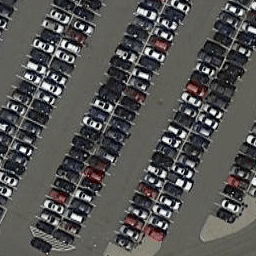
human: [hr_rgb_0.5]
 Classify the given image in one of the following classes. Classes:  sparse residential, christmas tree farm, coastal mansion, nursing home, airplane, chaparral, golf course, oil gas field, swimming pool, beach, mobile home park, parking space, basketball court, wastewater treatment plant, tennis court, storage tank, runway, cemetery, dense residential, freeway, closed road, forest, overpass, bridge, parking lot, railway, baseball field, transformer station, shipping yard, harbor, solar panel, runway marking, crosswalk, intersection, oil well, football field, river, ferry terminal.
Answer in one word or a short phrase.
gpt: parking lot